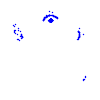
Particle: pion